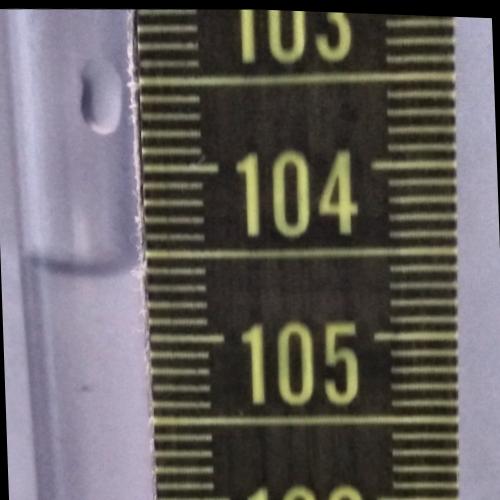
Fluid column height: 104.6 cm